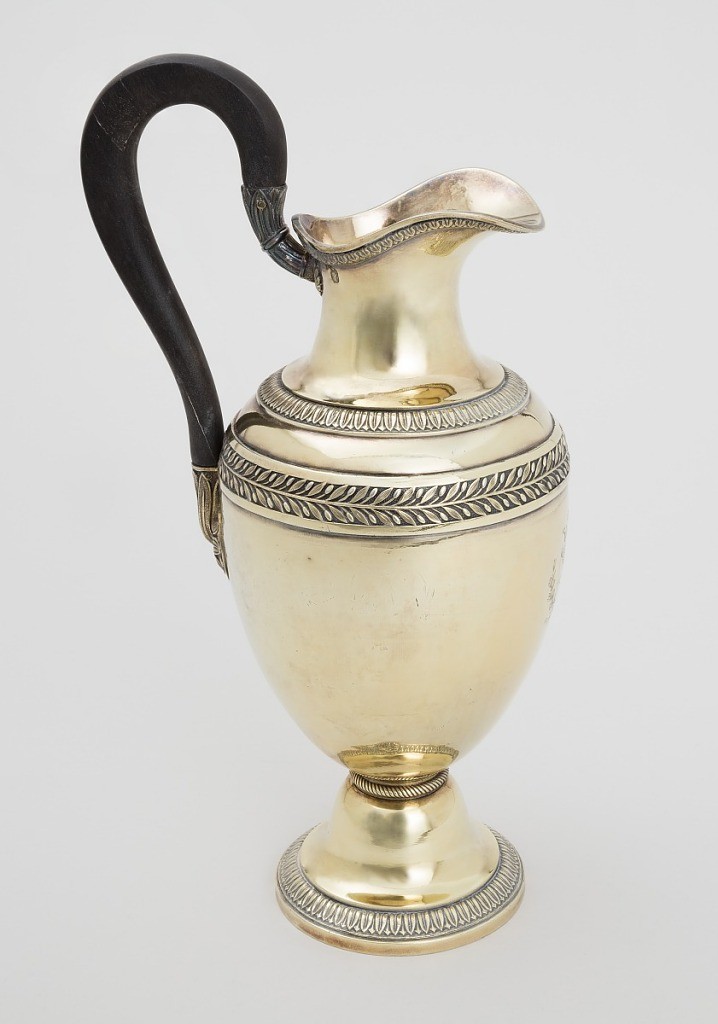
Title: Milk Jug
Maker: Charles Nicolas Odiot, French, 1789 – 1868
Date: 1825–1838
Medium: silver, gold, wood
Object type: milk jug
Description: Ovoid body on domes foot, with helmet-shaped open spout.  Leaf-and-dart molding on foot, shoulder and around rim; laurel wreath around body.  Wooden handle curving high above the spout, set in leafy tubes.  Engraved shield, crowned, of Borghese family.